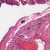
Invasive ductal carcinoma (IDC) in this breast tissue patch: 0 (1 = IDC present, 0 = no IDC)